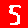
Digit: 5